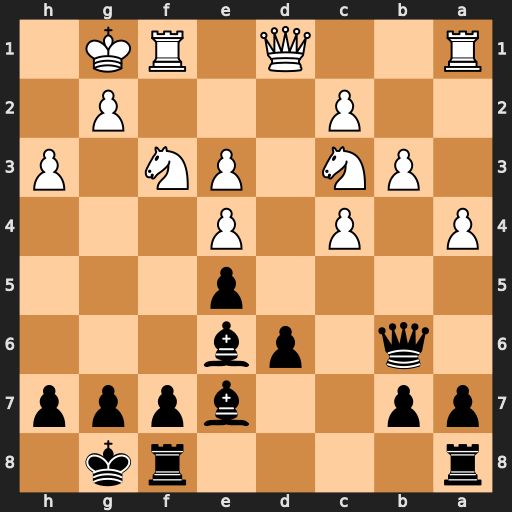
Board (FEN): r4rk1/pp2bppp/1q1pb3/4p3/P1P1P3/1PN1PN1P/2P3P1/R2Q1RK1
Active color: b
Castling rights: -
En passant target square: -
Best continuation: Qxe3+ Kh2 Qxc3